Question: How do I properly put images in emails using PHPMailer?
I have this code:
'''
$mail->IsHTML(true);
$mail->Body = "Issue:<br/>".$issue."<br/><img src=$img_data/>";
'''
But when I send it to gmail it already looks like this:

I'm using URI's to store the image data. How do I link this image in PHPMailer?
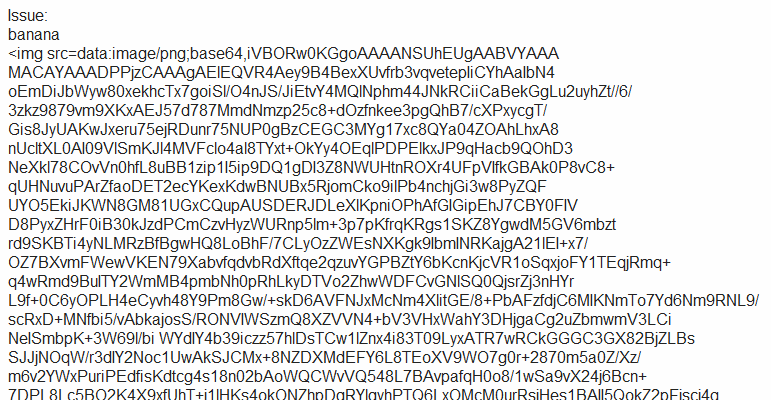
Answer: look at this
question may be it will help you you can try this
<URL>
i hope it helps